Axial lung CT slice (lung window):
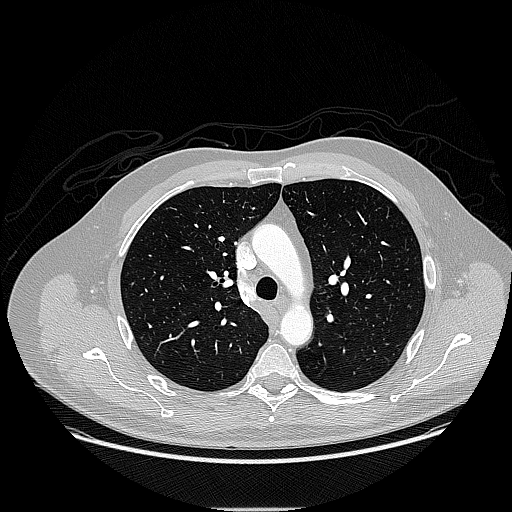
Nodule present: no